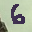
Label: 6